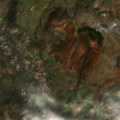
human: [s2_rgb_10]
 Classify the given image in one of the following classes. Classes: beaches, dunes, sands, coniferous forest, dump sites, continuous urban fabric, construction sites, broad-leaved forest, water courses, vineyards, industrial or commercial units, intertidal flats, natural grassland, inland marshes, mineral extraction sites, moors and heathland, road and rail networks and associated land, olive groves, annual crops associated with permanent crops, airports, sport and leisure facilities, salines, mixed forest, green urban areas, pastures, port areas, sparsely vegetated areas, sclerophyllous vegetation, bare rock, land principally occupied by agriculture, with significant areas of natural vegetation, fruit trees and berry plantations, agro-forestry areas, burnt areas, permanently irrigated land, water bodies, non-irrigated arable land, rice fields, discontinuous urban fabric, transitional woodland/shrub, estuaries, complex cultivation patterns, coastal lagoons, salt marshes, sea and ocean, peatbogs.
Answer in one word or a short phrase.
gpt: complex cultivation patterns, land principally occupied by agriculture, with significant areas of natural vegetation, broad-leaved forest, transitional woodland/shrub